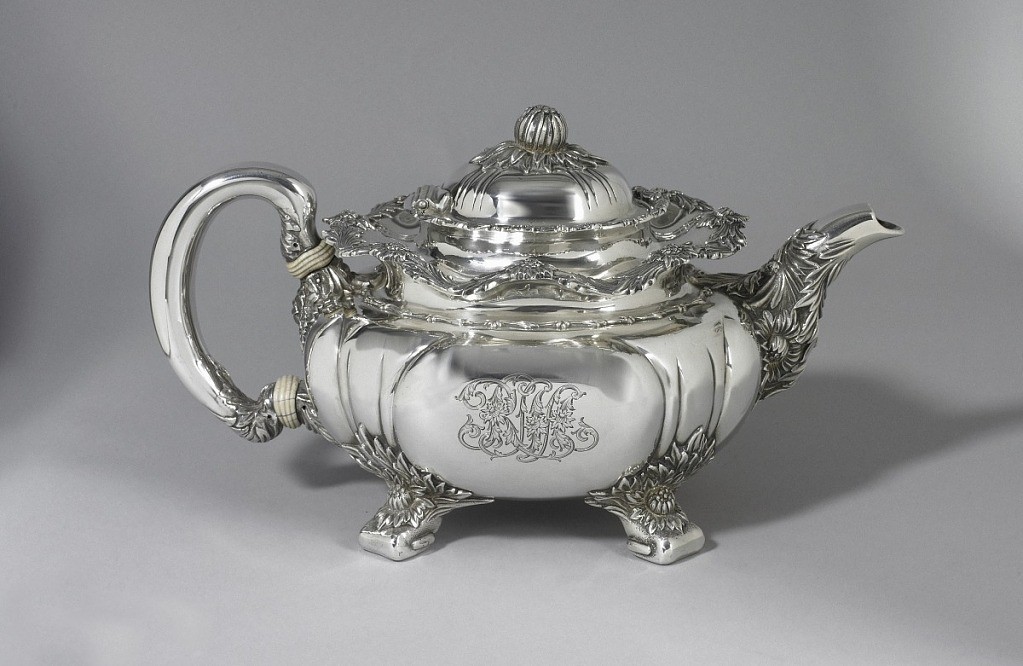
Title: Teapot from Chrysanthemum Tea Set
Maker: Tiffany & Company, American, established 1853
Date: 1891–1902
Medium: silver, ivory
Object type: teapot
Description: Teapot of squat globular form with reeding, wavy rim, curved handle with ivory insulators, and spout with chrysanthemums and foliage. Base with four foliate feet. Domed and reeded hinged lid with flower bud knop. Body engraved with foliate monogram "RMA".